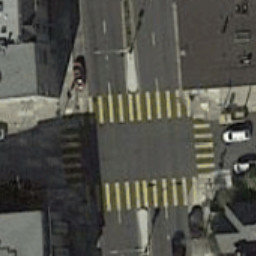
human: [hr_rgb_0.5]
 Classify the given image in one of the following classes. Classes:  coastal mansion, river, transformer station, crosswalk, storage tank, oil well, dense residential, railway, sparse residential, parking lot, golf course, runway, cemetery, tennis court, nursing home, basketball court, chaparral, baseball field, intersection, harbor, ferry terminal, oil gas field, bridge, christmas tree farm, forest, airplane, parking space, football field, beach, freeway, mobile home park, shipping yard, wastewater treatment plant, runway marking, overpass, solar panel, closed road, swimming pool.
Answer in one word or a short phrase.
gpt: crosswalk